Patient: sex M, age 68
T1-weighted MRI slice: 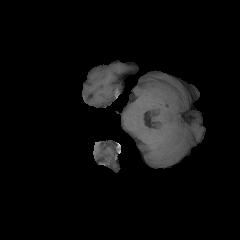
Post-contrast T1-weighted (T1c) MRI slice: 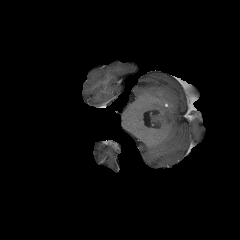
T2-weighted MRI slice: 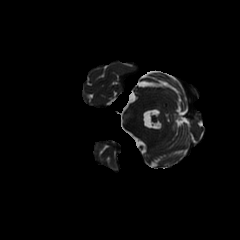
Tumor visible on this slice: no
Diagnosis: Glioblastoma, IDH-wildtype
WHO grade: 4